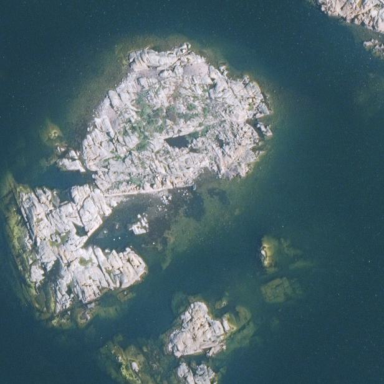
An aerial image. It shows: Island with natural coastline.